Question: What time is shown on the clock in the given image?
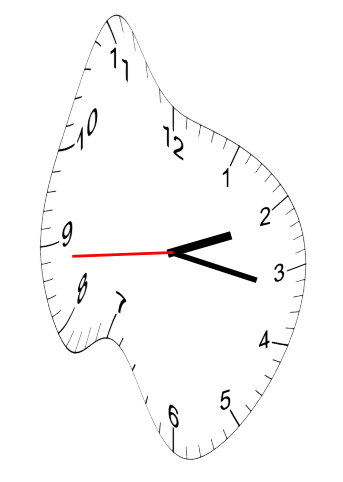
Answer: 02:16:44